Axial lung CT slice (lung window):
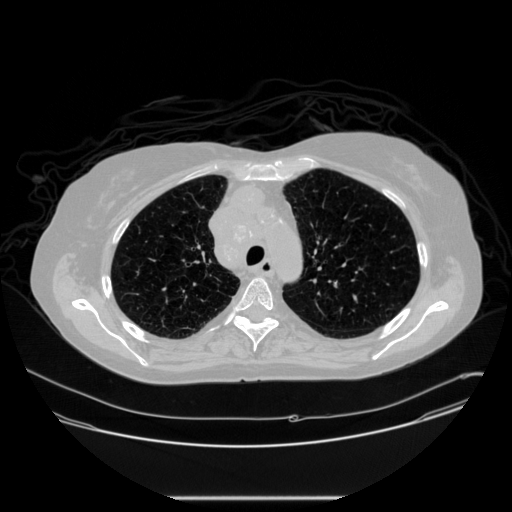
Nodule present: no